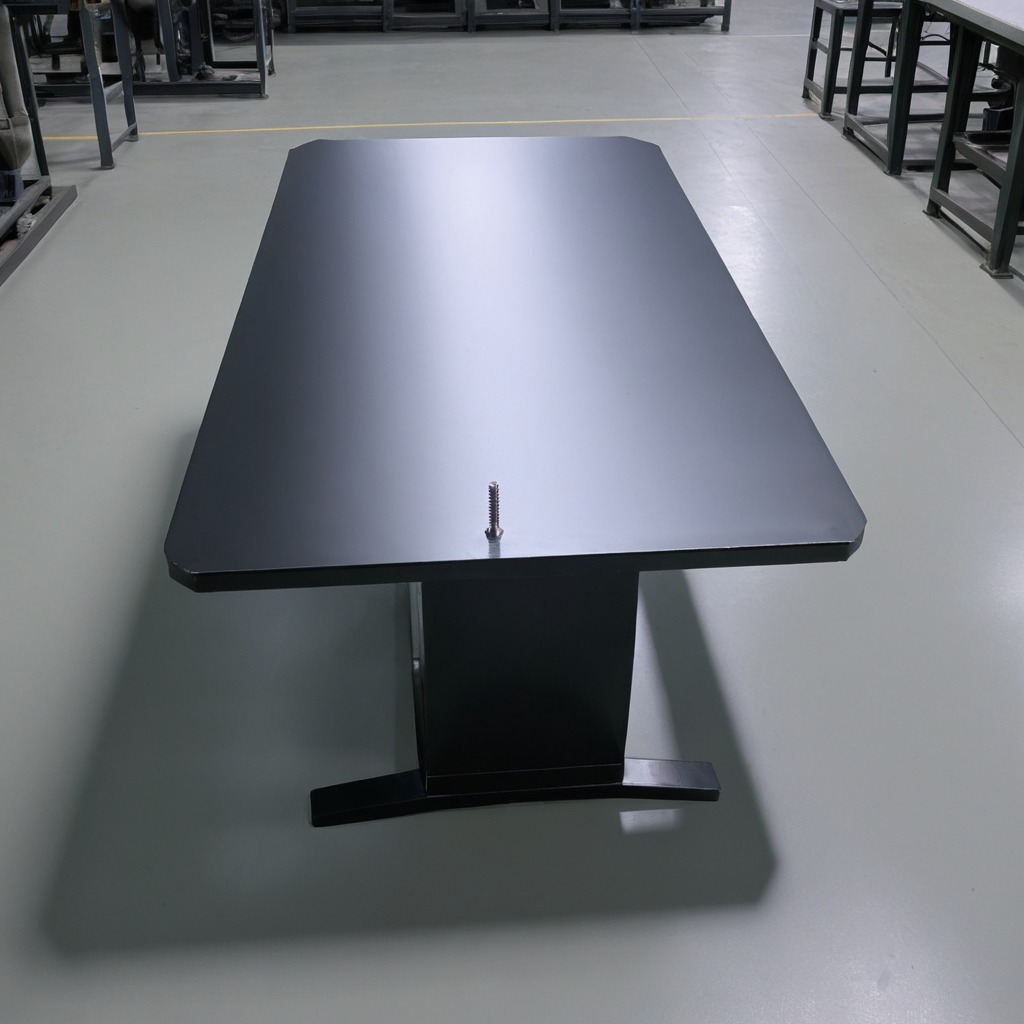
A metal screw is lying on the tabletop.